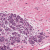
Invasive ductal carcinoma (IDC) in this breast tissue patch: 0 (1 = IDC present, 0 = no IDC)